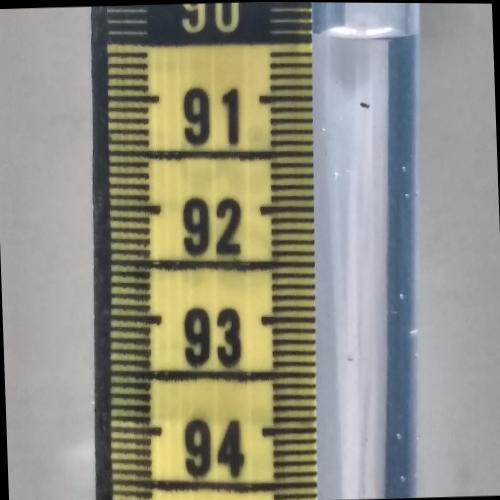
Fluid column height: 90.4 cm